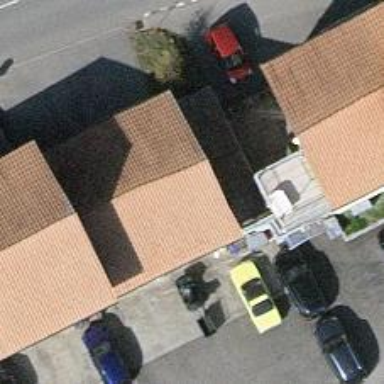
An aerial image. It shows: Car repair shop.